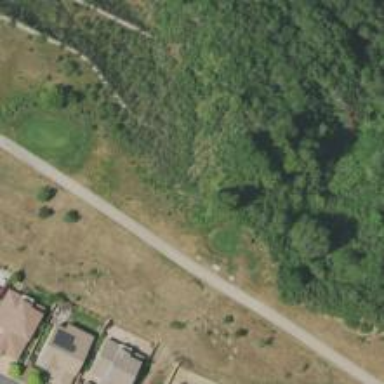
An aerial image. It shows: Golf tee.